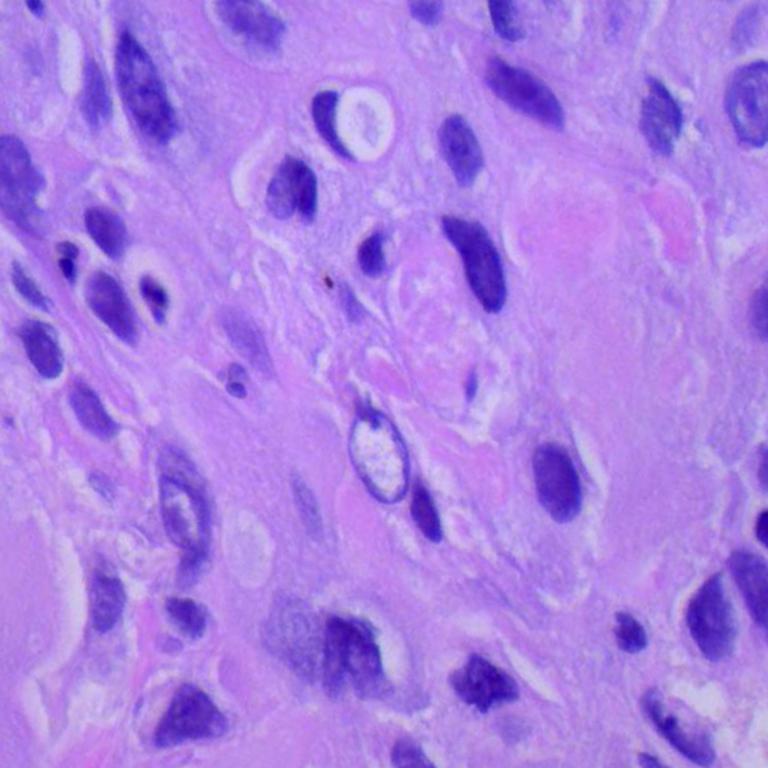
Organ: lung
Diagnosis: squamous carcinomas